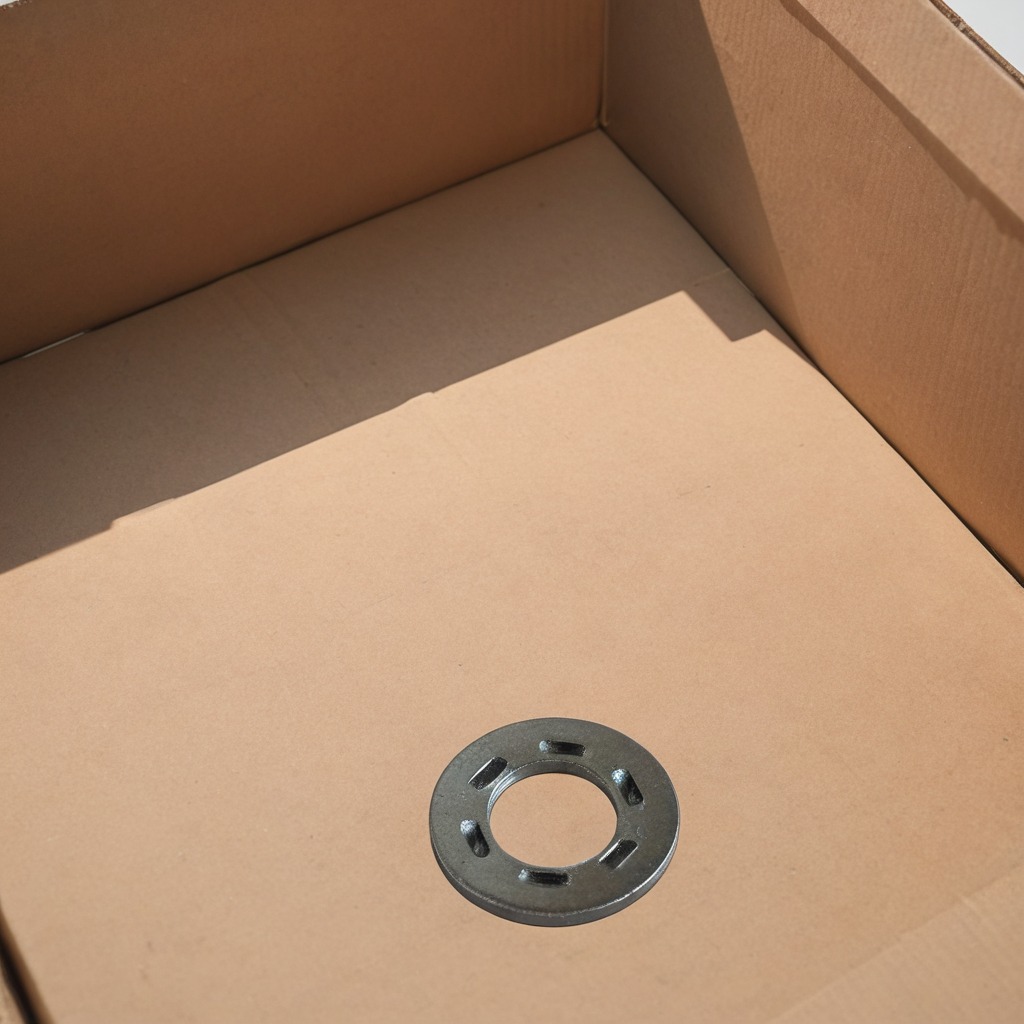
A flat metal washer lies on a clean dry cardboard box surface in an outdoor workshop during daytime bright natural light soft shadows slightly creased but